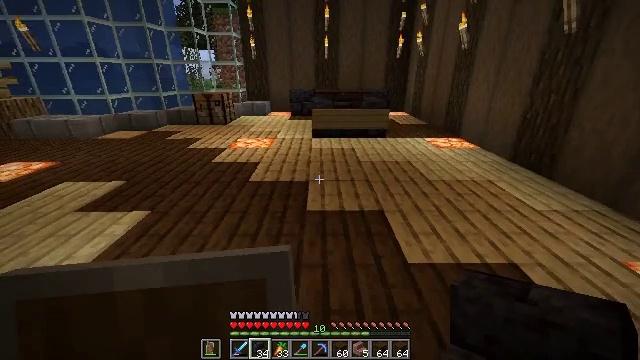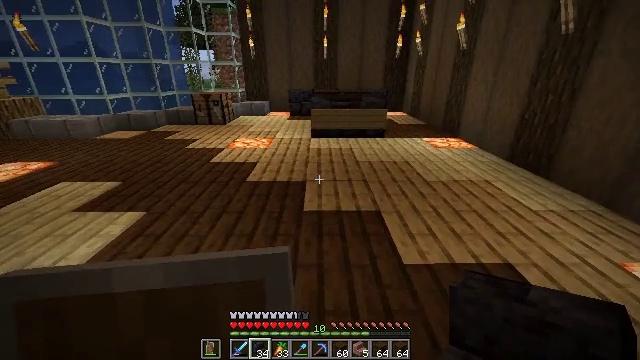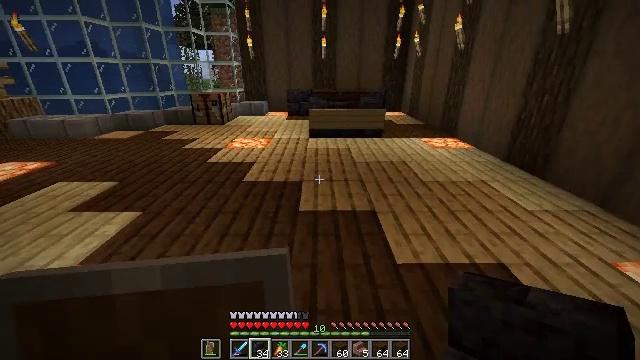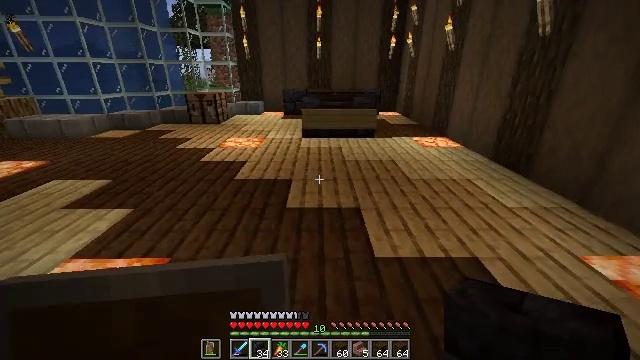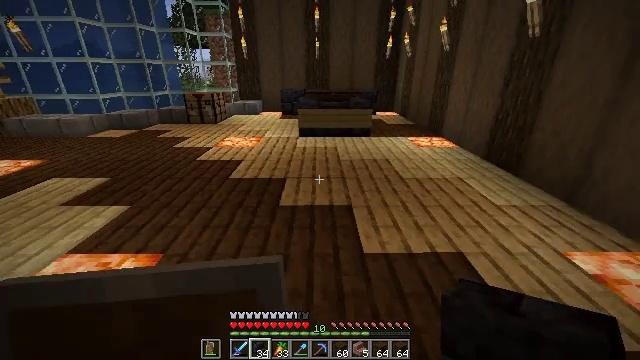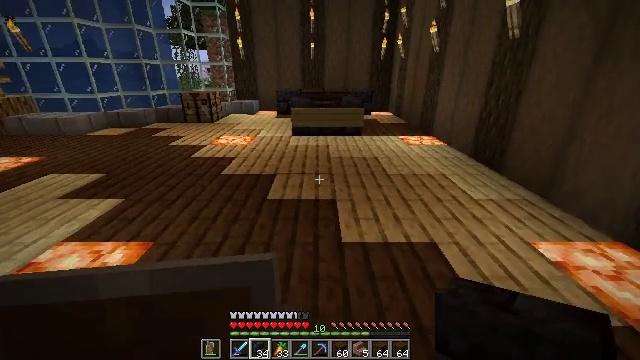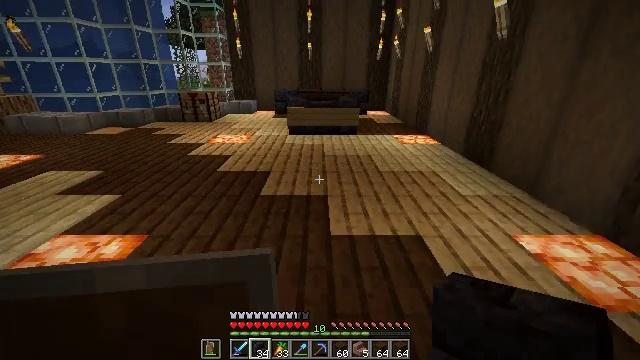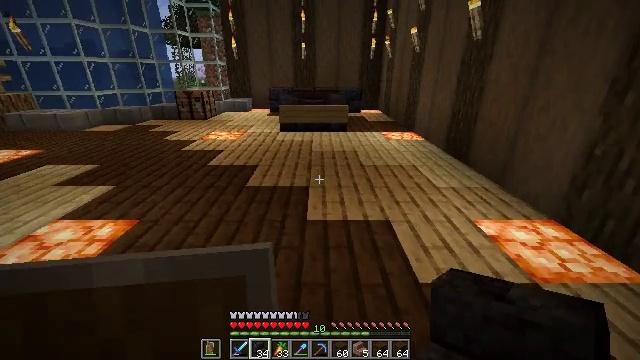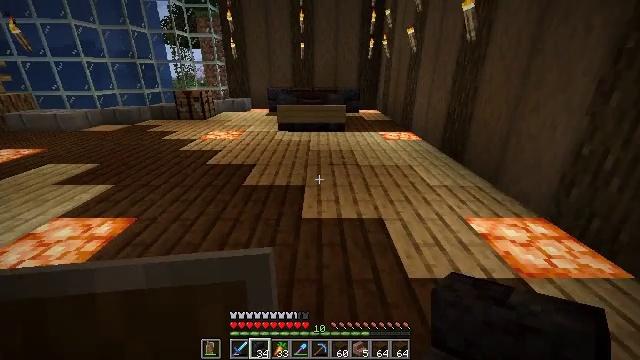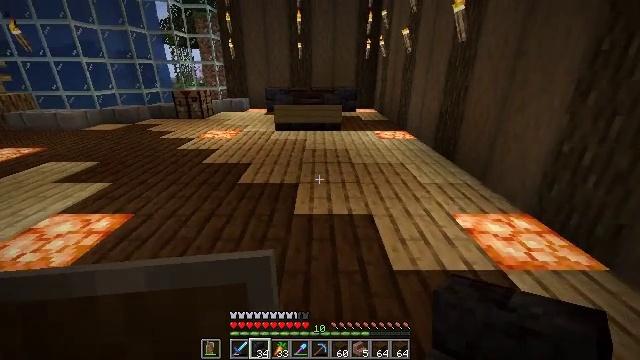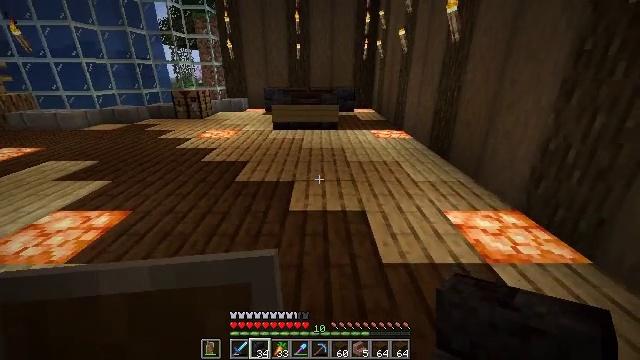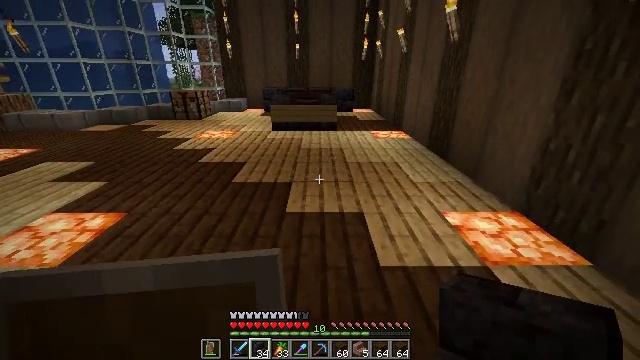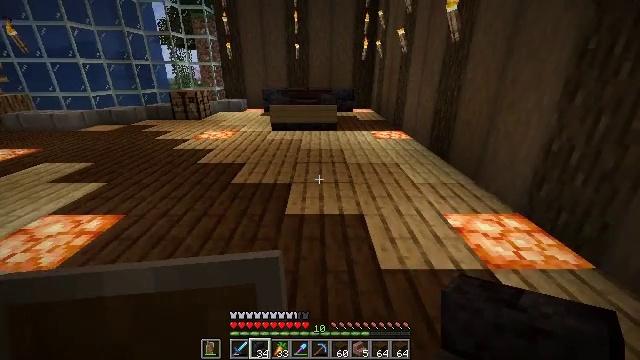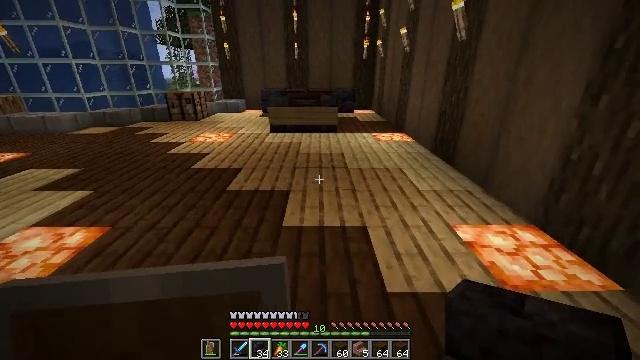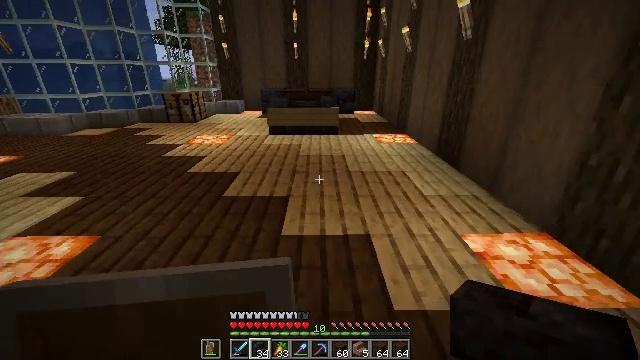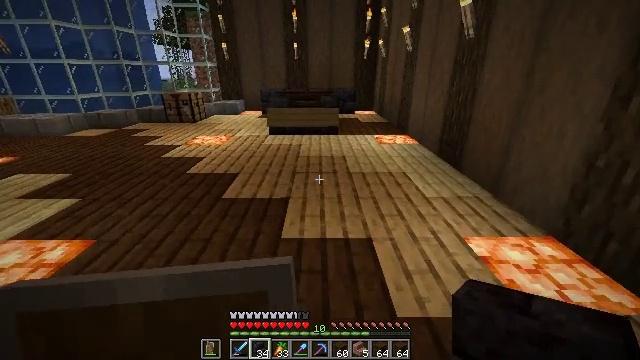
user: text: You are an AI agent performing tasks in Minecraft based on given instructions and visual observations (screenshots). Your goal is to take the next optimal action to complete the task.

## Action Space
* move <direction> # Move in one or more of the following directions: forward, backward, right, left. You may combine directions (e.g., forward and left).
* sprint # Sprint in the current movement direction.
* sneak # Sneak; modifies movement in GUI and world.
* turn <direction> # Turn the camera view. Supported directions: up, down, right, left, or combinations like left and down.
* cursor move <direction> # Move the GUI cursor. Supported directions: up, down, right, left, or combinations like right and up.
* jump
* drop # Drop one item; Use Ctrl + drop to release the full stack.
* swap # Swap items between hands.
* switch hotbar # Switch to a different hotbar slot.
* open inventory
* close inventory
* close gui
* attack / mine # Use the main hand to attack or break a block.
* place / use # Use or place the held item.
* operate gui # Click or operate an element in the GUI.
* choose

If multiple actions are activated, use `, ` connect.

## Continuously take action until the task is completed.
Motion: motion action
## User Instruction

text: Break the polished blackstone brick stairs.
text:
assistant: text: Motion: move right
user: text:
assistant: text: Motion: move back and move right
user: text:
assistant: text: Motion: move back and move right
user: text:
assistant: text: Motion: move back and move right
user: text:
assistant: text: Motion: move back and move right
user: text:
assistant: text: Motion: move back and move right
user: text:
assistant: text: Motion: move back and move right
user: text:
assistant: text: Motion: move back and move right
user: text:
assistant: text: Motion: no_op
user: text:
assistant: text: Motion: no_op
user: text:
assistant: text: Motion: move forward
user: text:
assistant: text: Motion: move forward
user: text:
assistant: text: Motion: move forward
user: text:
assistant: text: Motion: move forward
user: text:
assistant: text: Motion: move forward
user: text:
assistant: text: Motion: move forward, turn right and down
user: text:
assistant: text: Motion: turn right and down
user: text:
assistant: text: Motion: no_op
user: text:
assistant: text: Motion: no_op
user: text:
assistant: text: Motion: no_op
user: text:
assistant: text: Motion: move right
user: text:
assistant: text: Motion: move right
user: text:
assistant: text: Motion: move forward and move right
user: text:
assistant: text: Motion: move forward and move right
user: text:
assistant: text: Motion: move forward and move right, turn left and down
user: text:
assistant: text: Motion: move forward and move right, turn down
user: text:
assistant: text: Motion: move forward and move right, turn down
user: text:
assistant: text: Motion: move forward and move right
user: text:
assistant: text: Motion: no_op
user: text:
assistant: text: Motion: no_op